Interaction volume radius: 5 \u00c5
Interaction volume height: 15 \u00c5
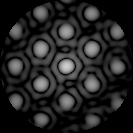
Disorder parameter: 0.1462